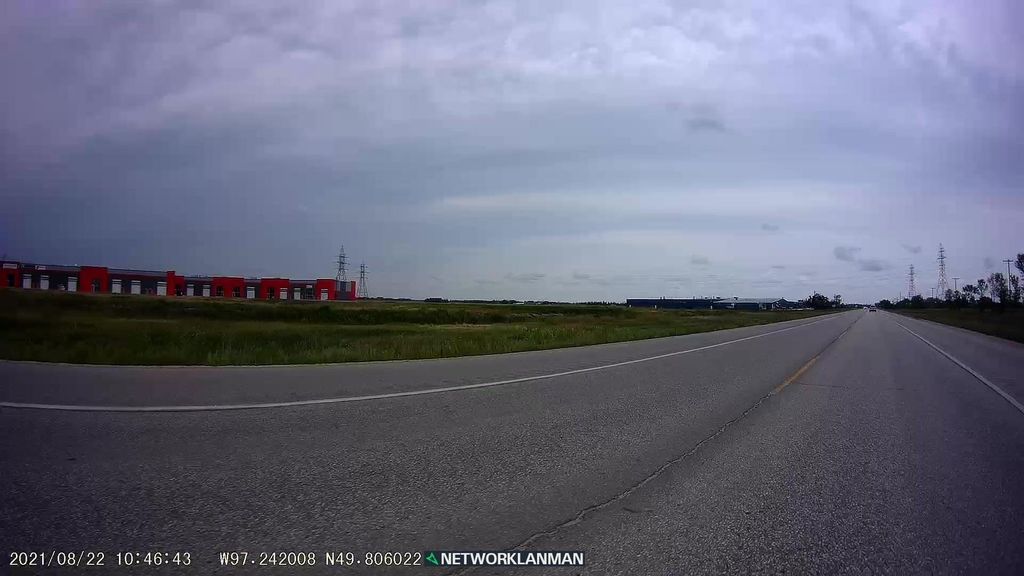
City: winnipeg